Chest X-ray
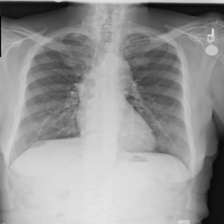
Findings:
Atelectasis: negative
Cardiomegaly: negative
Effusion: negative
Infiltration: negative
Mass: negative
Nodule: negative
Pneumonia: negative
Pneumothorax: negative
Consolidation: negative
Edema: negative
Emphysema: negative
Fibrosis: positive
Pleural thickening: negative
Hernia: negative